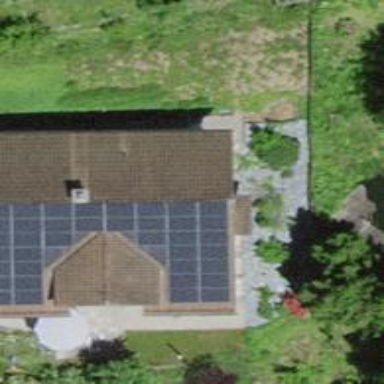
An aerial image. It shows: Solar photovoltaic panel generator.